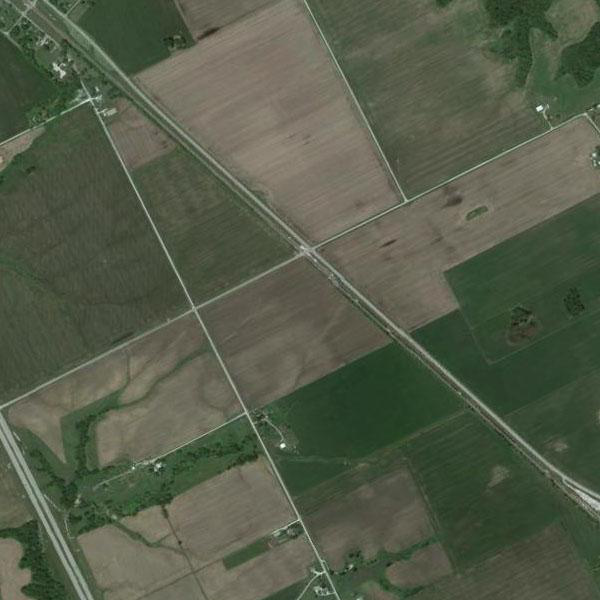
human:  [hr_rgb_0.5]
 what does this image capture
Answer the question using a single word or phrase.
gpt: farmland